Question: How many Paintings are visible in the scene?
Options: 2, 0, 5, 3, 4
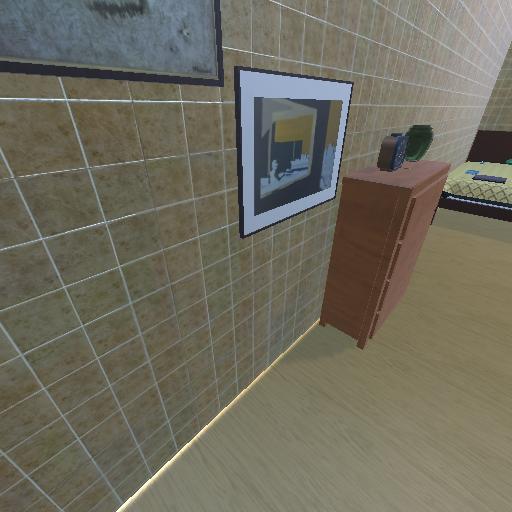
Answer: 2